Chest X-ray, AP view. Patient: 52 years old, sex M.
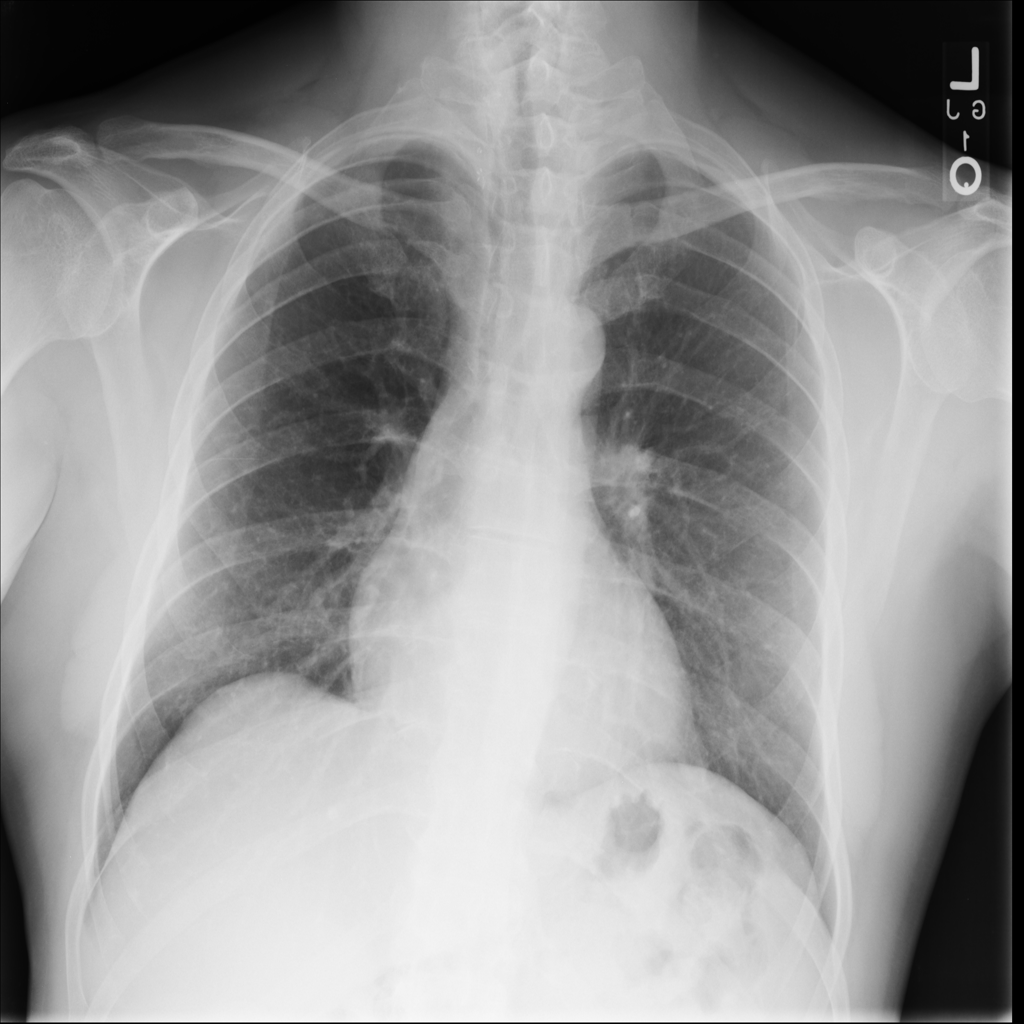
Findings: No Finding